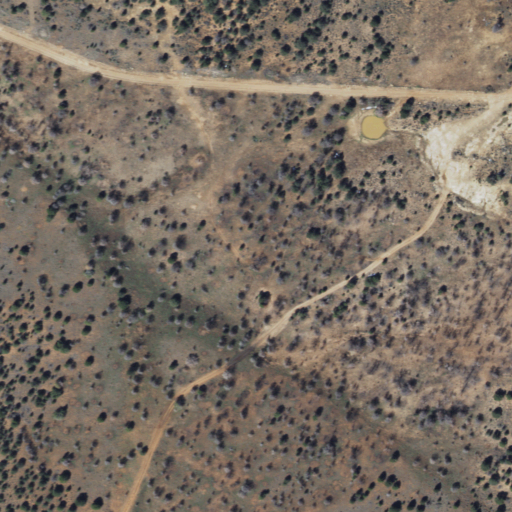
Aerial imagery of depression(s) in Arizona named Dead Man Pockets containing shrub, grassland, and evergreen forest